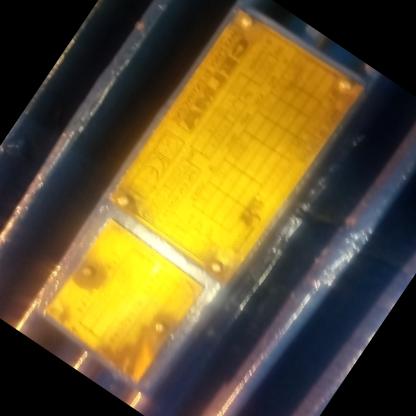
Klasa: tabliczka-znamionowa